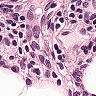
Metastatic tissue present: yes